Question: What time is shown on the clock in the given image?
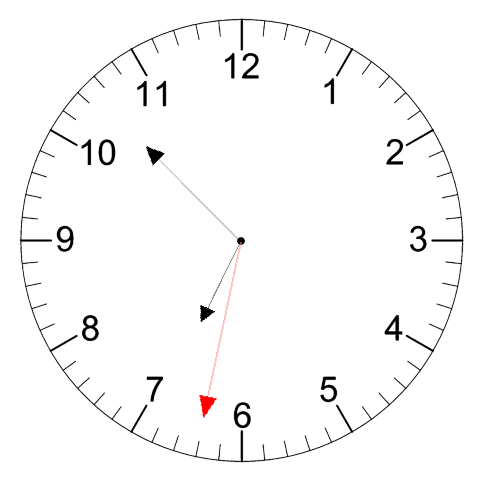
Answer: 06:52:32